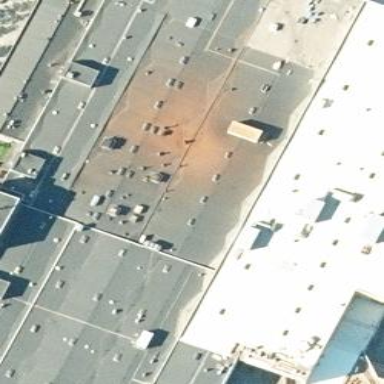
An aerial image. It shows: Industrial building.